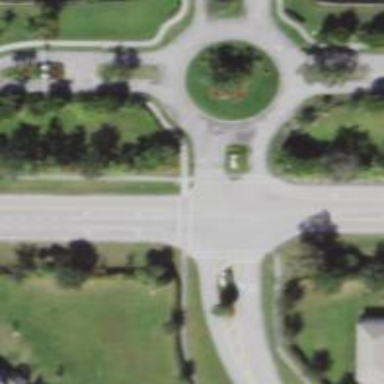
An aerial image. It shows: Marked crossing on the road.